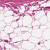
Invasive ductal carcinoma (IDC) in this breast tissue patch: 0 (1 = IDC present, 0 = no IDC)